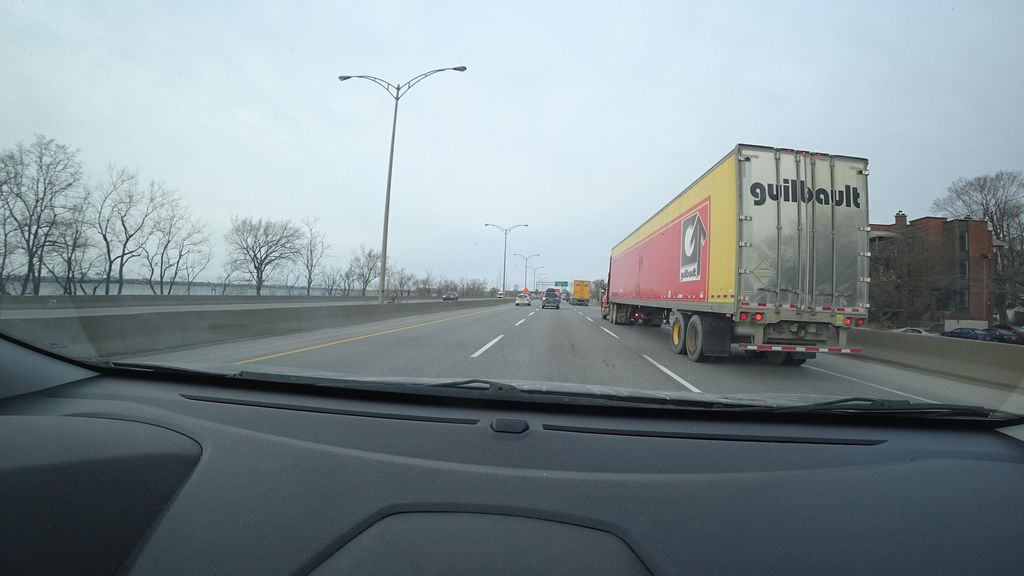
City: montreal